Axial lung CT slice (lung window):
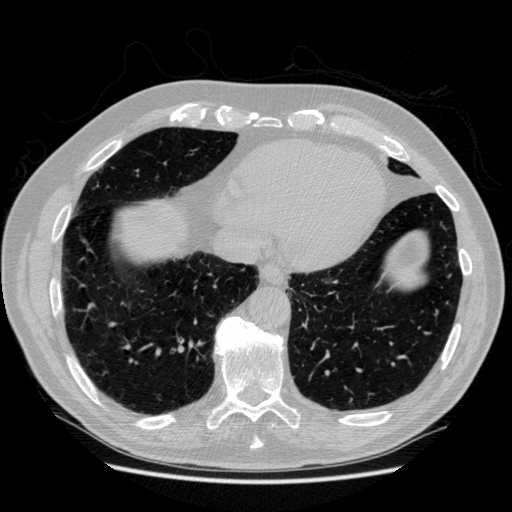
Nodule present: no